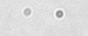
Label: camera_spot